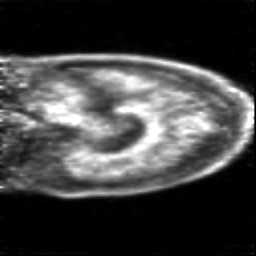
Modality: PET
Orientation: sagittal
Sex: female
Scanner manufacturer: siemens